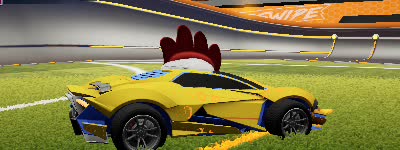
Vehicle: werewolf